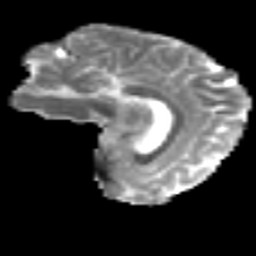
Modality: MD
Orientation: sagittal
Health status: ill
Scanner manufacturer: philips
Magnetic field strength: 3 T
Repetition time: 9 s
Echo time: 0.127 s